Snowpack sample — Loveland Pass, Silver Plume, Colorado, USA (12/14/25, 10:50 AM MST)
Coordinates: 39.664, -105.882
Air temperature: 36 °F
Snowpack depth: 67 cm
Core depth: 10 cm
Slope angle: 6°, slope face: 326°
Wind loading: low
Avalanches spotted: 0
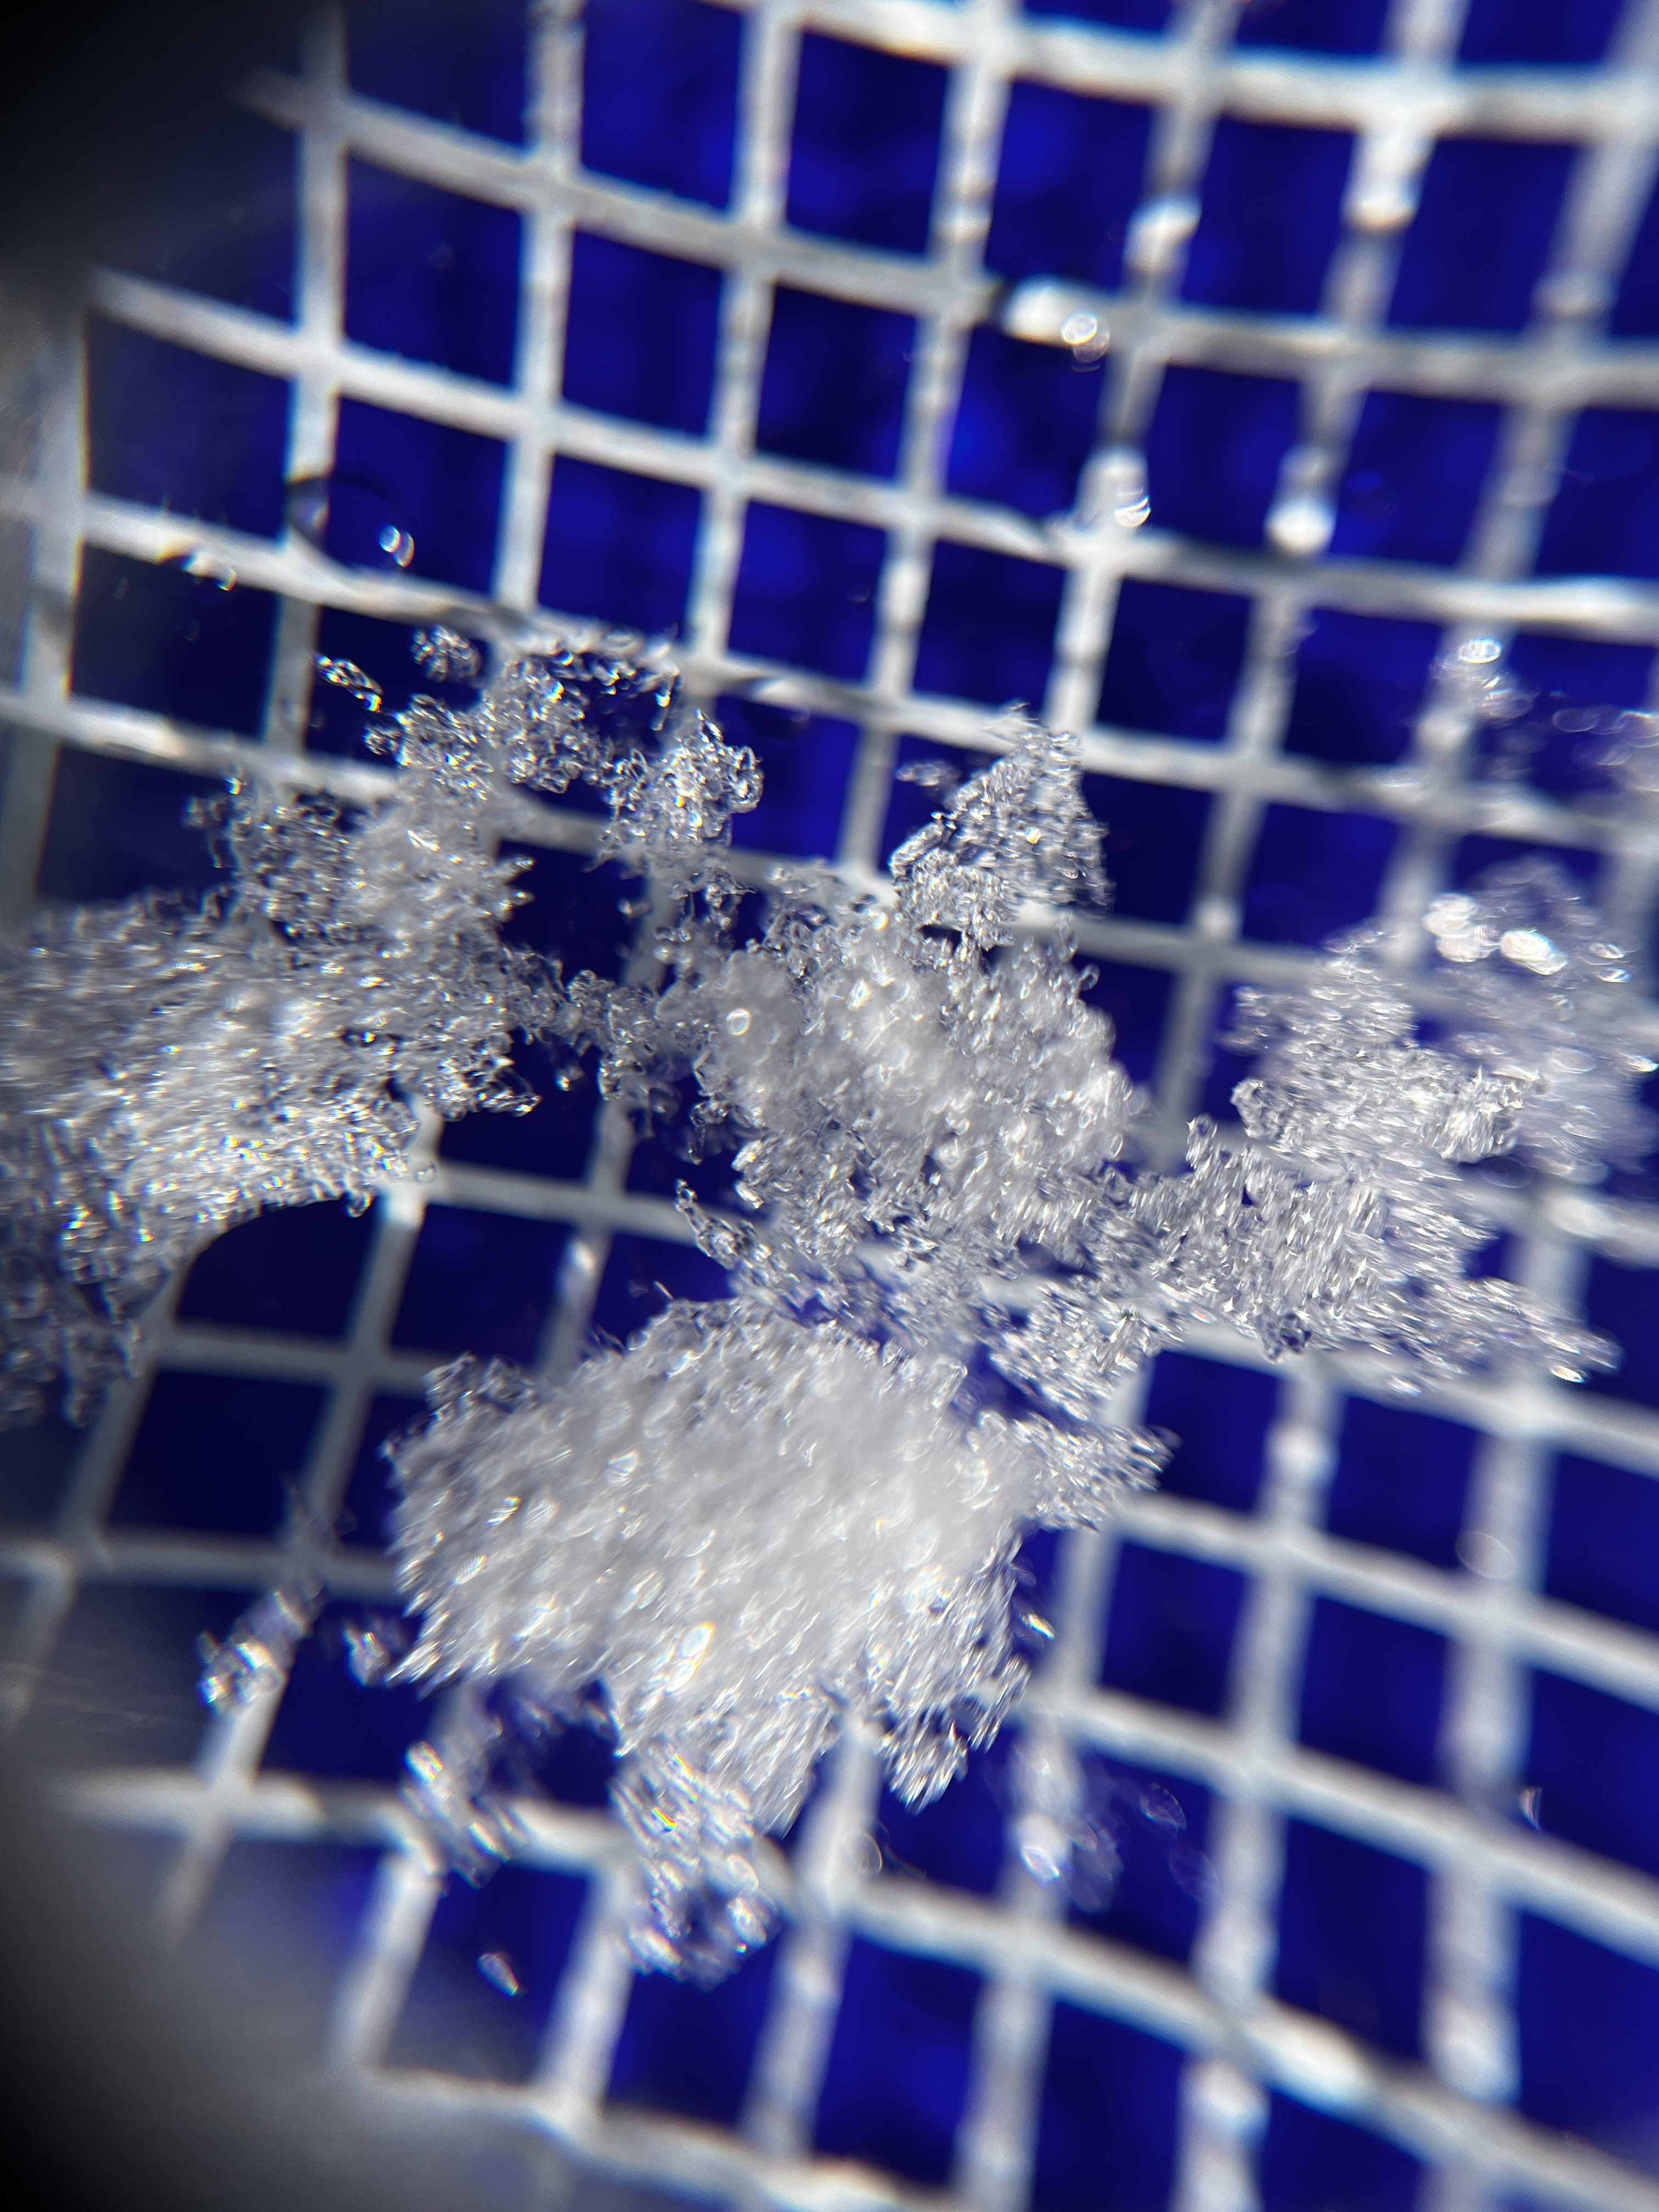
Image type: magnified_profile
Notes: No avalanches spotted, very late start to the season with minimal snowpack